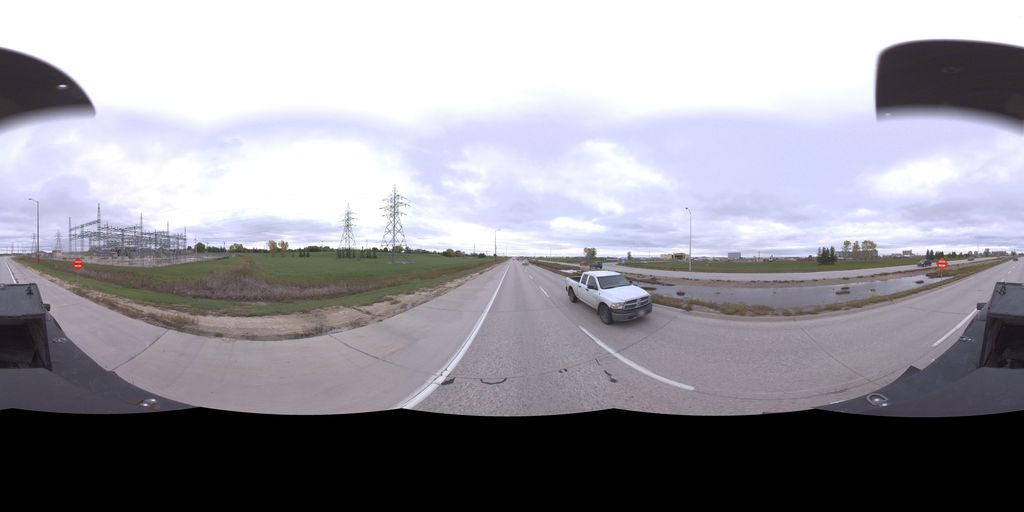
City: winnipeg